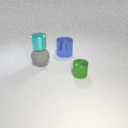
large blue metal cylinder to the right of large gray rubber sphere